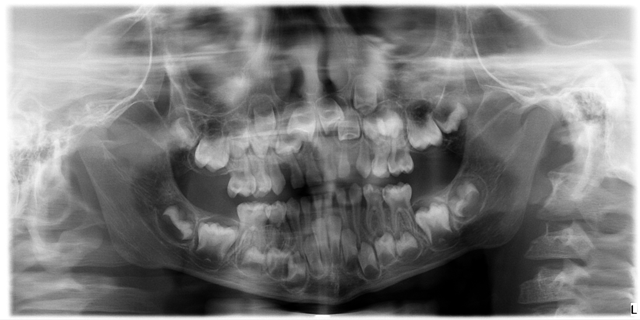
child